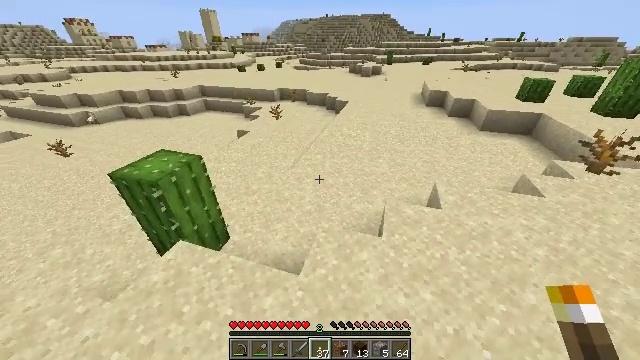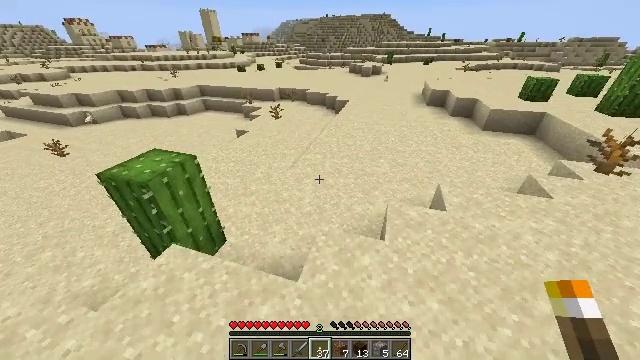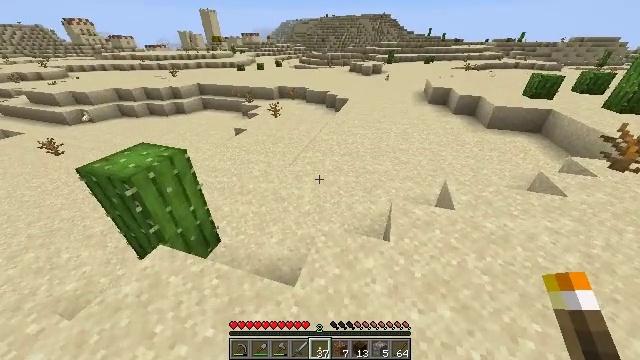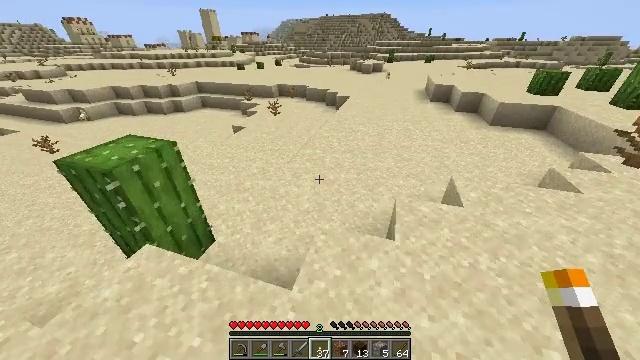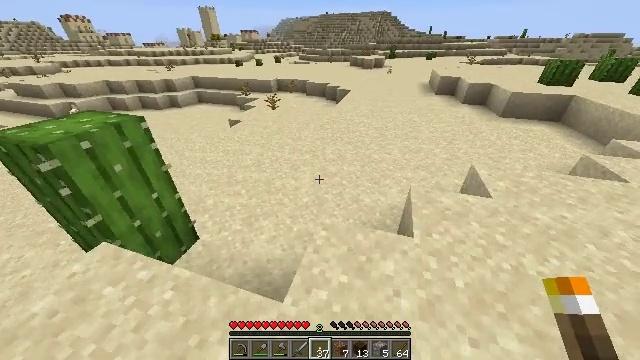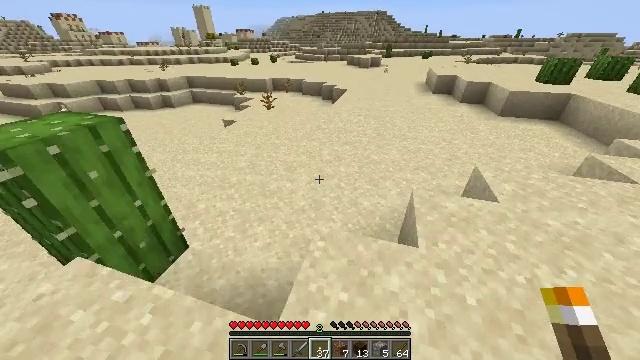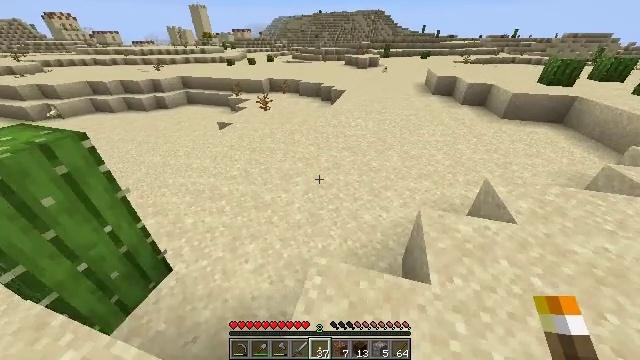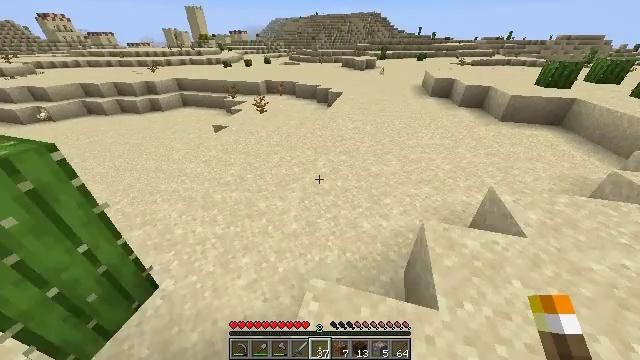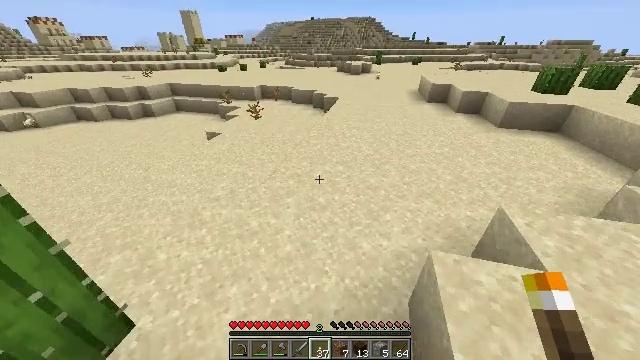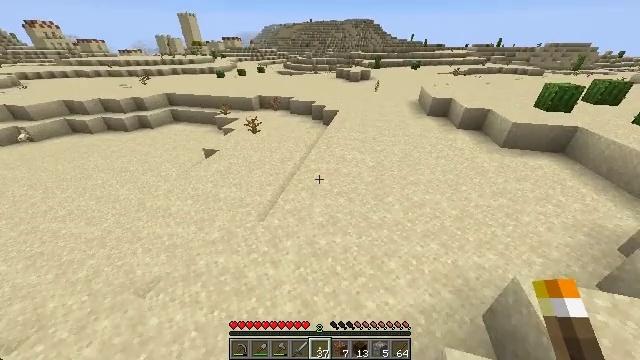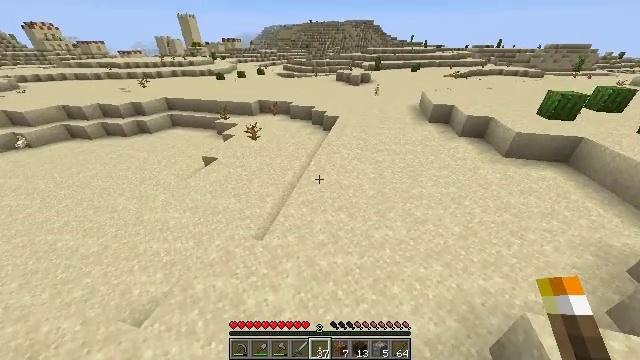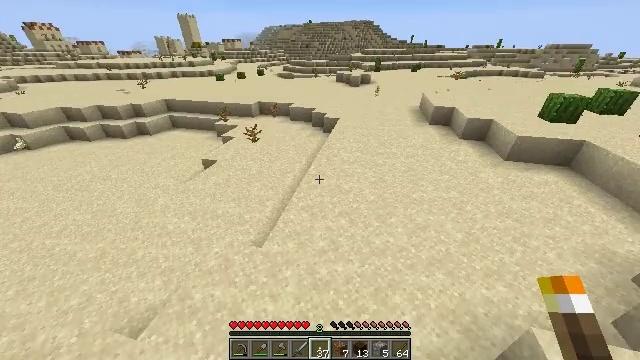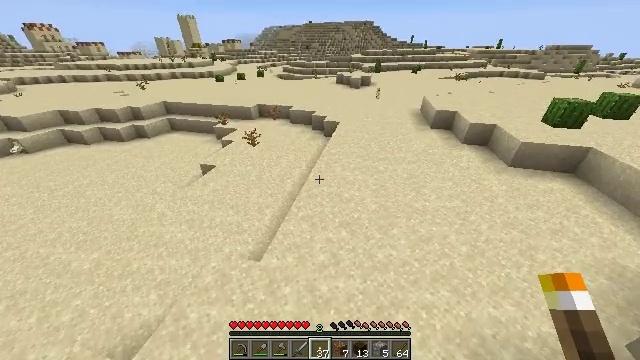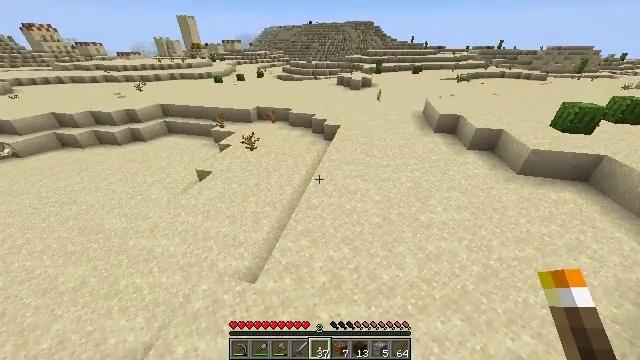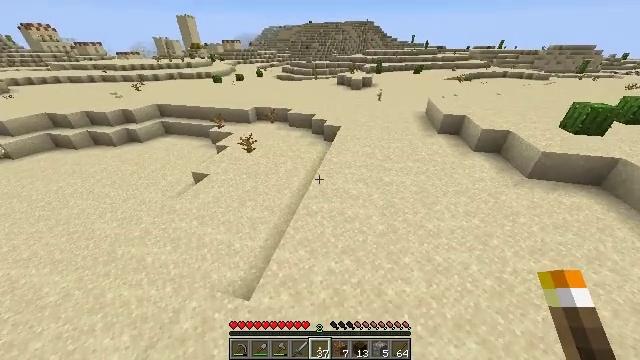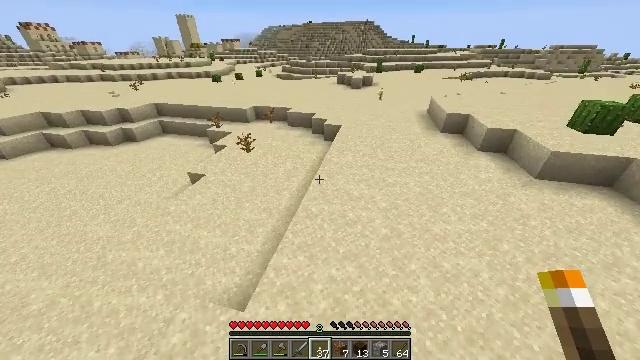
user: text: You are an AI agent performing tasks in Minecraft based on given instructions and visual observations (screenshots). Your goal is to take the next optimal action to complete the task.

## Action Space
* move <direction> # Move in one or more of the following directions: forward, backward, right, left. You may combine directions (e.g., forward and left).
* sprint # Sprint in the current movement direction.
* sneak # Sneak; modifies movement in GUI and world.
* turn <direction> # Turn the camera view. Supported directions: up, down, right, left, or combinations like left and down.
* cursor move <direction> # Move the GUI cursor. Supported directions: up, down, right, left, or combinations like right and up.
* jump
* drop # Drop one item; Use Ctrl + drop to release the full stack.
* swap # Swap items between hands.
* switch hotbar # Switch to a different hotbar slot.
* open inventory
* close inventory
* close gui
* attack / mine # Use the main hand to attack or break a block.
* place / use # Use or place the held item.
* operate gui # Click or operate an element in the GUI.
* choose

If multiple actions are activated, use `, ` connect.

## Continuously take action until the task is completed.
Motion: motion action
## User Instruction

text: Gather hay blocks from the farm.
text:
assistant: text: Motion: move forward, sprint
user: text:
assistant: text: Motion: move forward, sprint
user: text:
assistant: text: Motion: move forward, sprint
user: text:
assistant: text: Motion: move forward, sprint
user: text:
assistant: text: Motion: move forward, sprint
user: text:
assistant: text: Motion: move forward, sprint
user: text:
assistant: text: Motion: move forward, sprint
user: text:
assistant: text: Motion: move forward, sprint, turn right, jump
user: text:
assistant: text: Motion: move forward, sprint, jump
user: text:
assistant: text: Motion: move forward, sprint, jump
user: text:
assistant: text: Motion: move forward, sprint, jump
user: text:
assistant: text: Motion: move forward, sprint, jump
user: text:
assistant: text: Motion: move forward, sprint, jump
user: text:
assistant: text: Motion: move forward, sprint, jump
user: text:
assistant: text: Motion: move forward, sprint, jump
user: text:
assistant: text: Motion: move forward, sprint, jump
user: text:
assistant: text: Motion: move forward, sprint, jump
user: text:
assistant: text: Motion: move forward, sprint, jump
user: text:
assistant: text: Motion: move forward, sprint, jump
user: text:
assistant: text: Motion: move forward, sprint, jump
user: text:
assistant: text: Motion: move forward, sprint, jump
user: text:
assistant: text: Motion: move forward, sprint, jump
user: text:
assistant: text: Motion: move forward, sprint, jump
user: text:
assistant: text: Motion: move forward, sprint, turn up, jump
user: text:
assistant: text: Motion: move forward, sprint, jump
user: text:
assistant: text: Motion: move forward and move right, sprint, jump
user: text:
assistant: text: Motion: move forward and move right, sprint, jump
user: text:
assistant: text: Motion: move forward and move right, sprint, jump
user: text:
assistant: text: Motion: move forward and move right, sprint, jump
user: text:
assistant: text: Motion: move forward and move right, sprint, turn left, jump